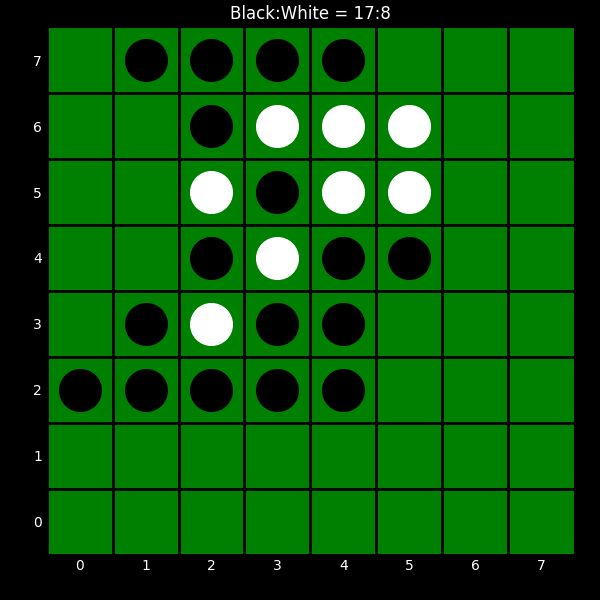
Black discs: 17
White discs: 8